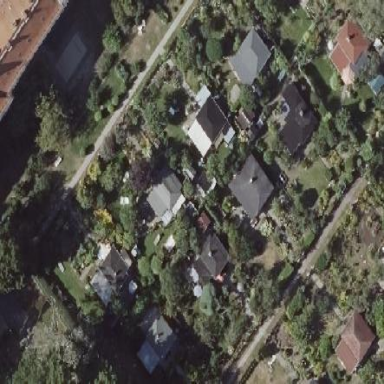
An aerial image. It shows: Plot within allotments.